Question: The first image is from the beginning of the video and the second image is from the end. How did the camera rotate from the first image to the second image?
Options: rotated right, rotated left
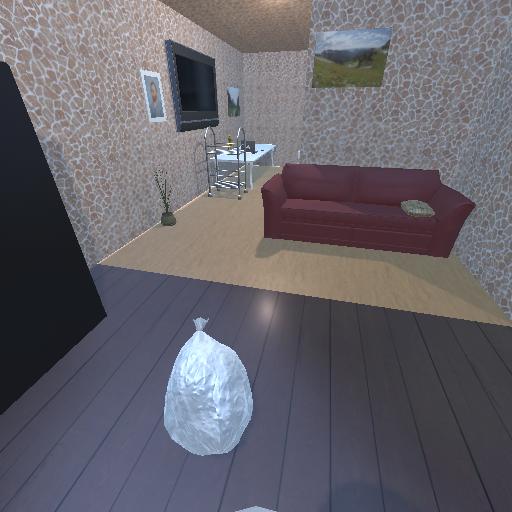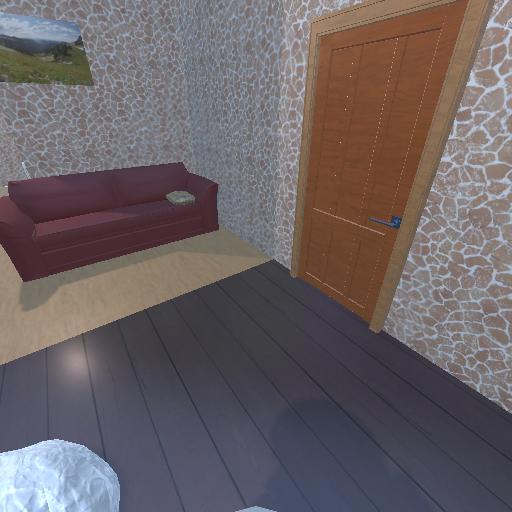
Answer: rotated right